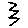
Label: zigzag